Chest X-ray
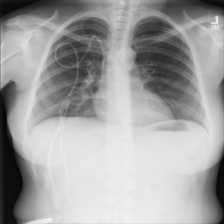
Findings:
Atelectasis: negative
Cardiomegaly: negative
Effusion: negative
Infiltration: negative
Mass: negative
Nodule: negative
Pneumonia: negative
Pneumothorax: negative
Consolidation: negative
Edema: negative
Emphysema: negative
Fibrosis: negative
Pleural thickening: negative
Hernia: negative